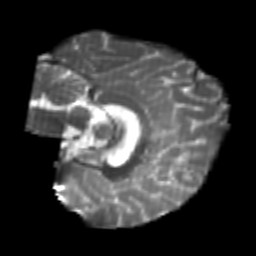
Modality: T2w
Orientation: sagittal
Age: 20
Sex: male
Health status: healthy
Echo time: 0.074 s